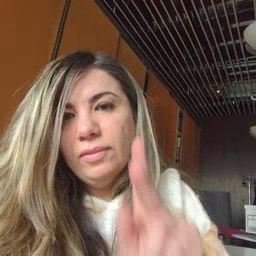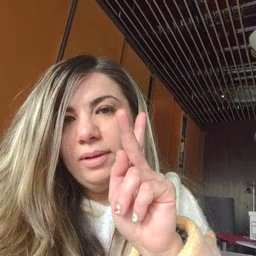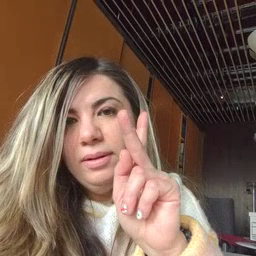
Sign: kitty